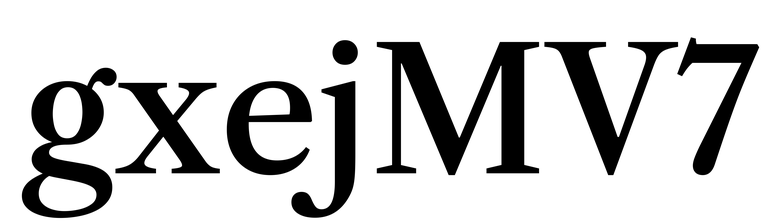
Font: LibreCaslonText_Medium